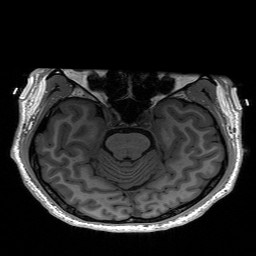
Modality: T1w
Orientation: coronal
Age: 31
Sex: male